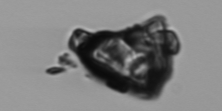
Label: Delphineis